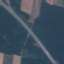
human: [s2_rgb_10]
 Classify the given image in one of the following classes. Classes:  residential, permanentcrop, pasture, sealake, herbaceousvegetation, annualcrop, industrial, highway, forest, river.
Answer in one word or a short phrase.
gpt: Highway